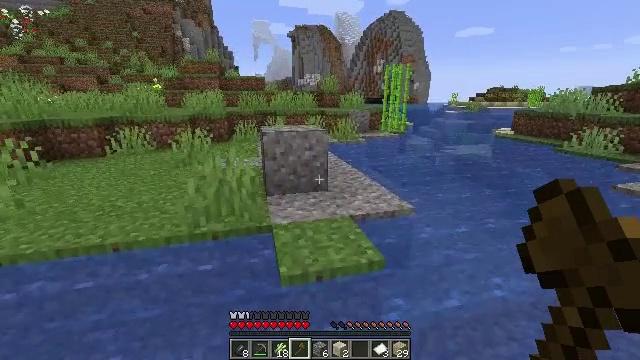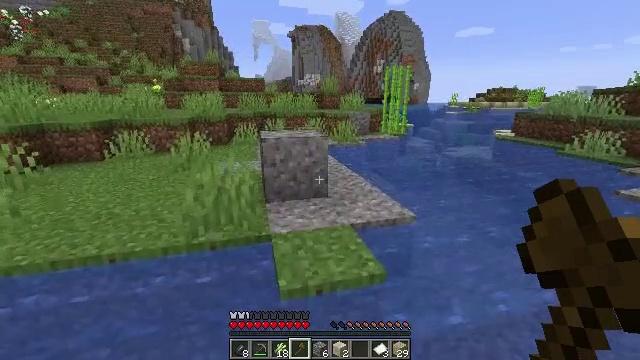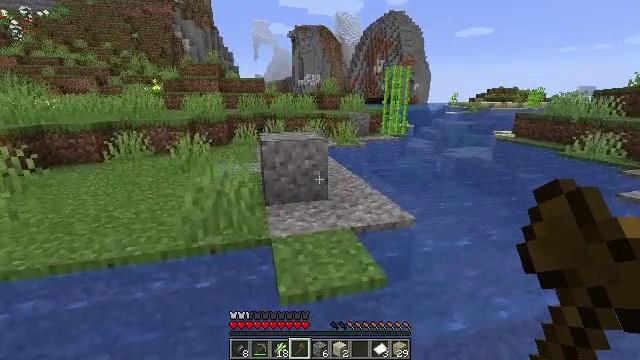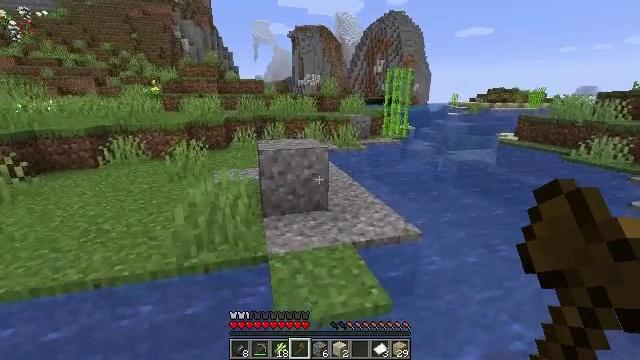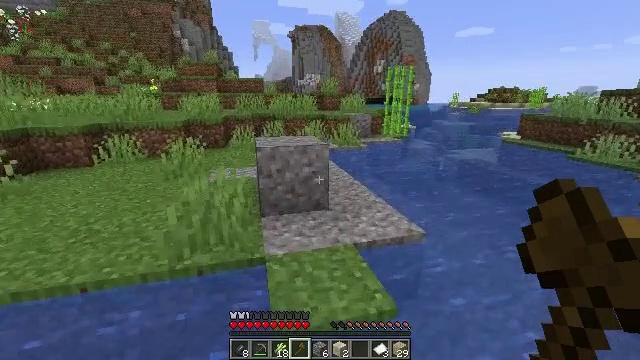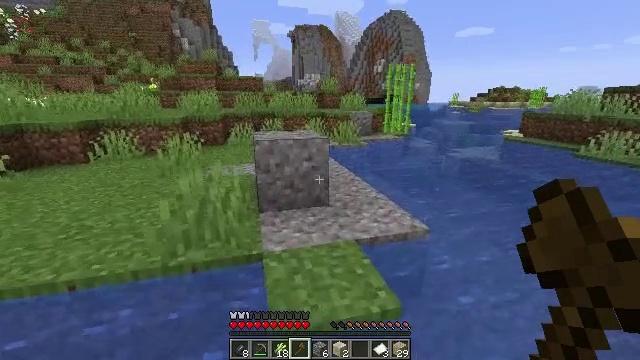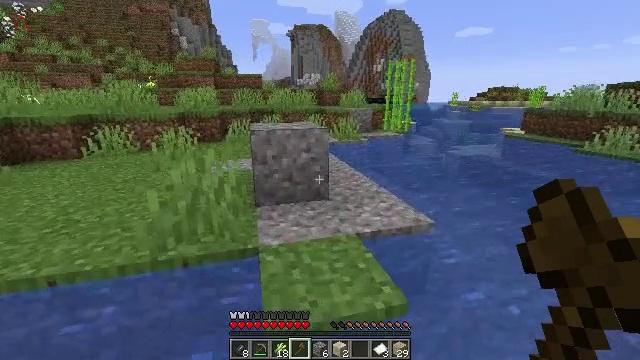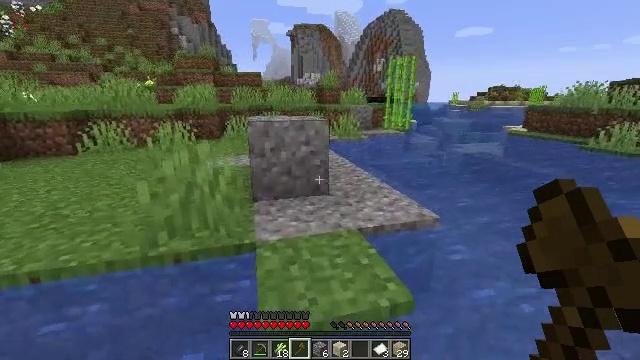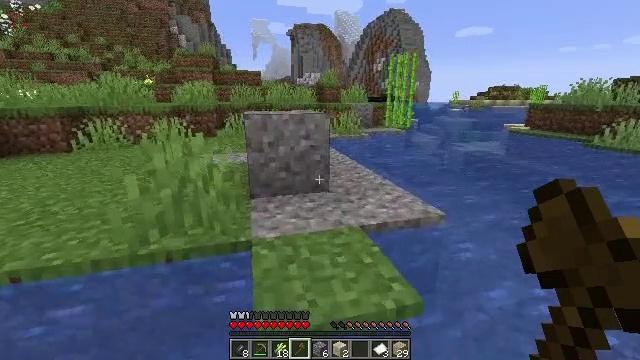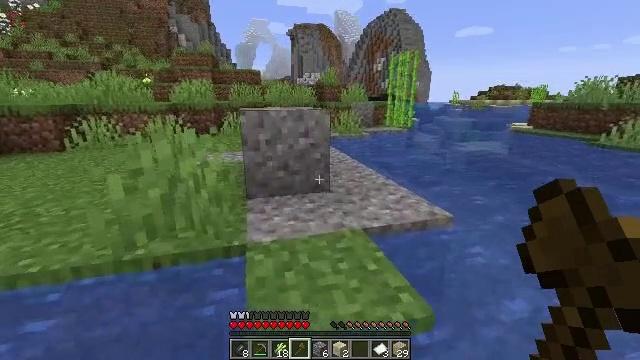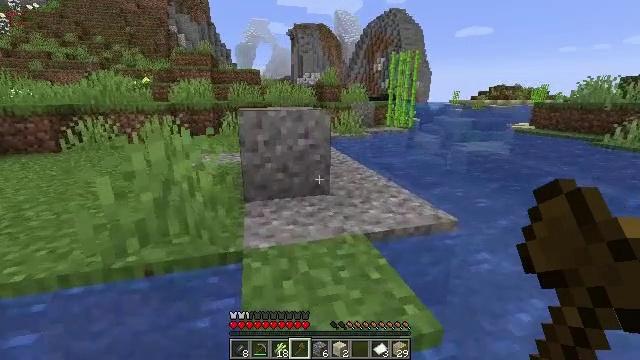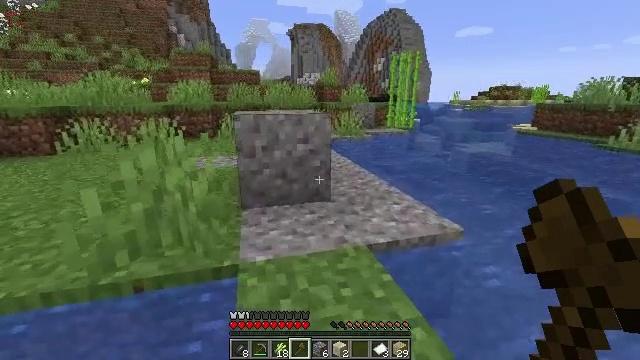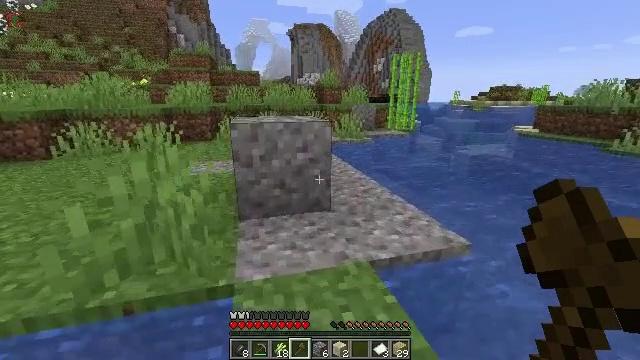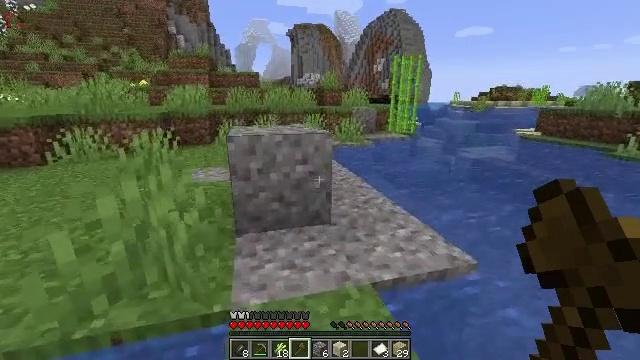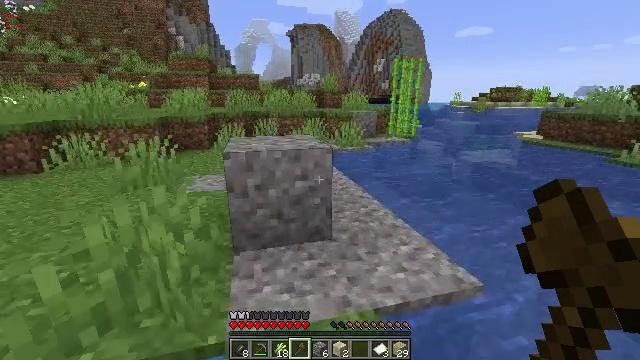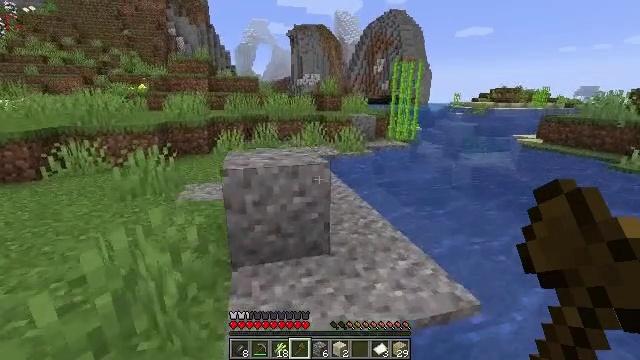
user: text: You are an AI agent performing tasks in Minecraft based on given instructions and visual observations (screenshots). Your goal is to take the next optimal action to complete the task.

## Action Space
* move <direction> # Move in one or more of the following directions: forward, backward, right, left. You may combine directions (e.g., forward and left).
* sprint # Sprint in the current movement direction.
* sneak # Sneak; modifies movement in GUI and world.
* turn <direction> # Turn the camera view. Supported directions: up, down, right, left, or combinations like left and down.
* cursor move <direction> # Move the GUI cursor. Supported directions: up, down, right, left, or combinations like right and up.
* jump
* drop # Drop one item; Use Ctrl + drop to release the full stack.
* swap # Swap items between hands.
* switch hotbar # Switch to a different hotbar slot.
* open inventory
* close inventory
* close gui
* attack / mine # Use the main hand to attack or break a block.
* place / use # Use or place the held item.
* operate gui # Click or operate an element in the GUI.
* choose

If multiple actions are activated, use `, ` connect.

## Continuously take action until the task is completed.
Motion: motion action
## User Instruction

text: Break the sugar cane.
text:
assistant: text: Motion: move forward, jump
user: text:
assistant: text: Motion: move forward, jump
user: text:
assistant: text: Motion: move forward, jump
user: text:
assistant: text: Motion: move forward, jump
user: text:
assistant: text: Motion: move forward, jump
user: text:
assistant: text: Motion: move forward, jump
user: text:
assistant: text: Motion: move forward, jump
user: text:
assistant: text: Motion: move forward, jump
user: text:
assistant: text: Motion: move forward, jump
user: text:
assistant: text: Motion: move forward, jump
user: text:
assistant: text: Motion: move forward, jump
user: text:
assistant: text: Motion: move forward, jump
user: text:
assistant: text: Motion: move forward, jump
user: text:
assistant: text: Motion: move forward, jump
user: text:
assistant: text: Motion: move forward, jump
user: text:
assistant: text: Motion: move forward, jump
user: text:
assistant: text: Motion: move forward, jump
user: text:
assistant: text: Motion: move forward, jump
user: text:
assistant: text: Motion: move forward, jump
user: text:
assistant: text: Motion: move forward, jump
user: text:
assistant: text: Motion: move forward, jump
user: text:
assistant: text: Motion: move forward, jump
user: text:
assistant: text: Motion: move forward, jump
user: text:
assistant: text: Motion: move forward, jump
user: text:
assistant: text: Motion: move forward, jump
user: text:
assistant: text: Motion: move forward, jump
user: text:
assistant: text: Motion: move forward, jump
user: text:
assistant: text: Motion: move forward, jump
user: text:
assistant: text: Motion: move forward, jump
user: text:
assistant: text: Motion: move forward, jump